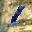
Label: 1